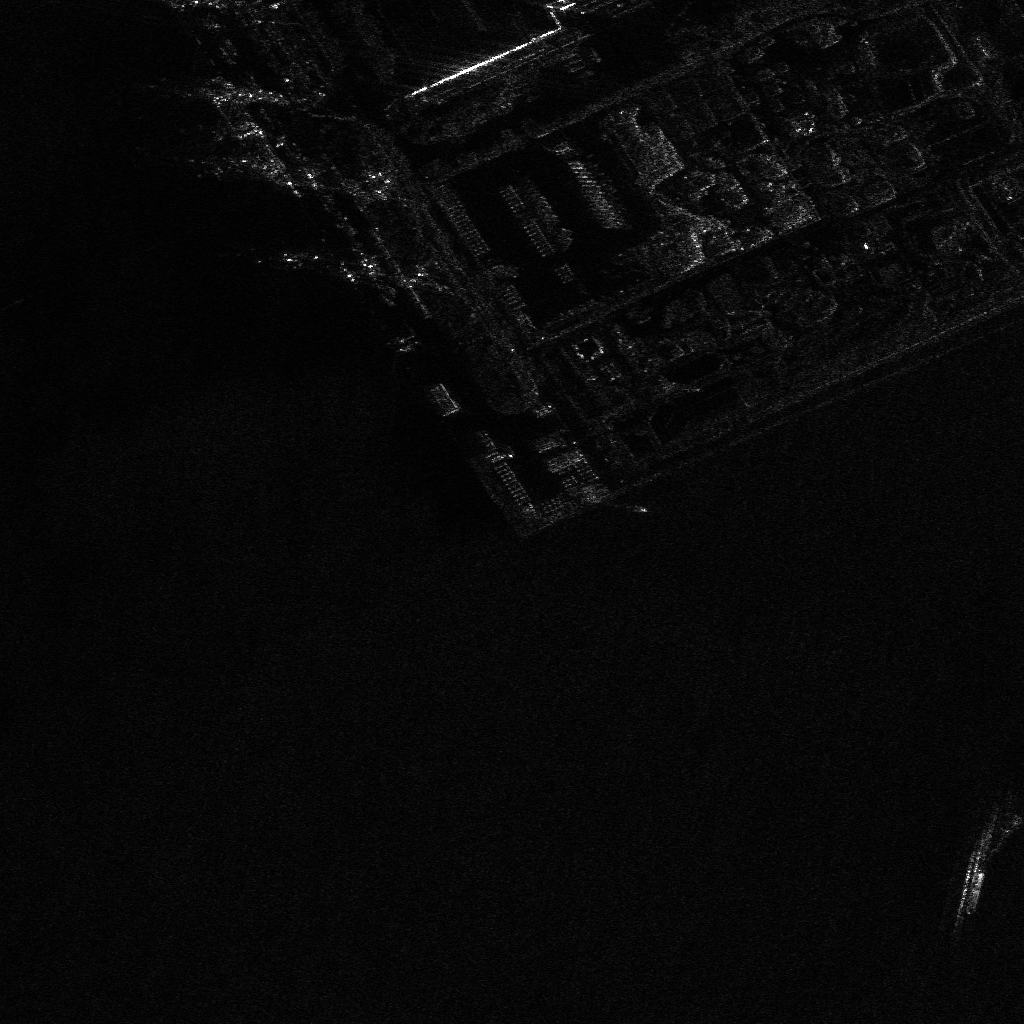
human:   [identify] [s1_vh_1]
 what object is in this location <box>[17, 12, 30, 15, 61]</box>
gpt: <ref>1 small ore-oil at the top left</ref>